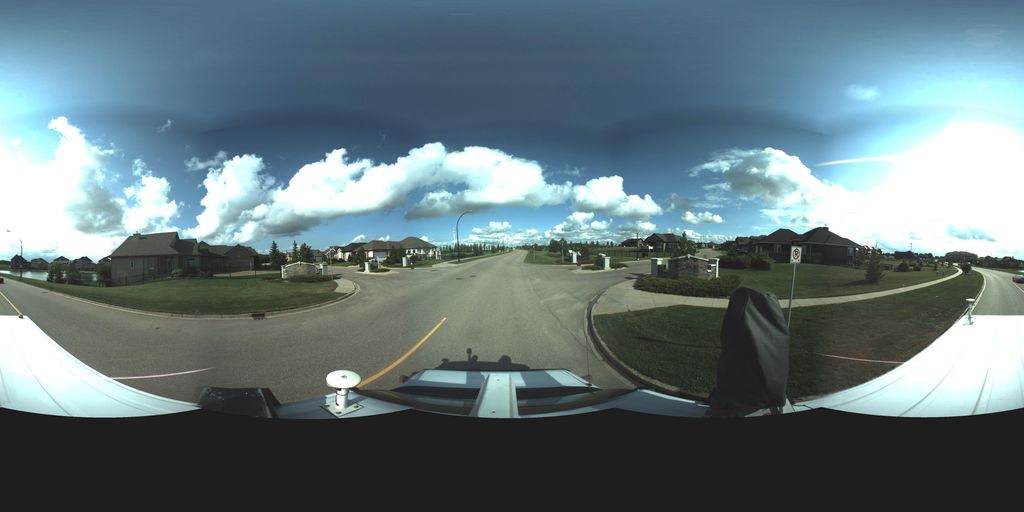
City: saskatoon